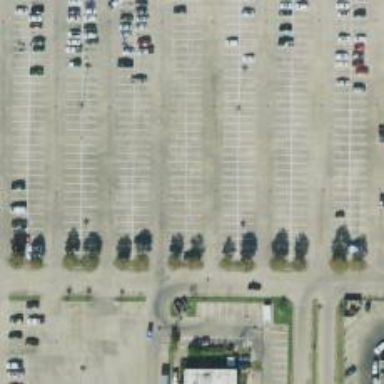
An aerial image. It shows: Parking space is available.